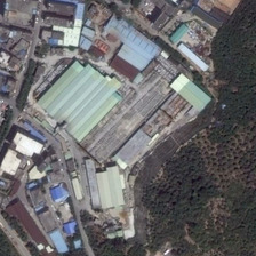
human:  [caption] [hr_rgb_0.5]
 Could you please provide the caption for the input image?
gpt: green and blue workshops are near the forest .

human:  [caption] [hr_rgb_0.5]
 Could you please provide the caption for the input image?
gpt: large workshops with green roofs sits next to smaller ones besides this dense woods .

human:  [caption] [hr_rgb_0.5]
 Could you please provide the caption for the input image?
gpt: There is a factory near the forest.

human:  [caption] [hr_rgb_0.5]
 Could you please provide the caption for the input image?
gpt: There's a factory next to a forest in.

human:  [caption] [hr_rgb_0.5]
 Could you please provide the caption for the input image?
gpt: There are factories near the forest